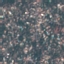
Land use / land cover class: Residential